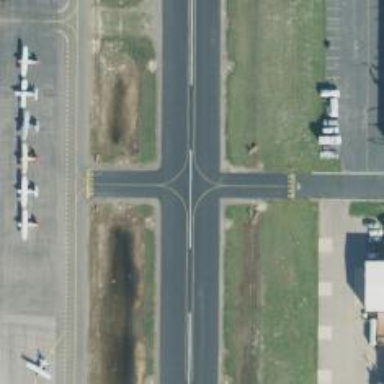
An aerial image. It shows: View of taxiway at the airport.